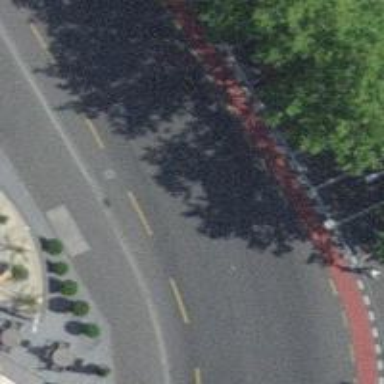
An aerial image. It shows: Unclassified road with advisory cycle lane. Both sides of the road have asphalt sidewalks.